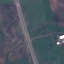
Label: Highway